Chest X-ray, PA view. Patient: 24 years old, sex F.
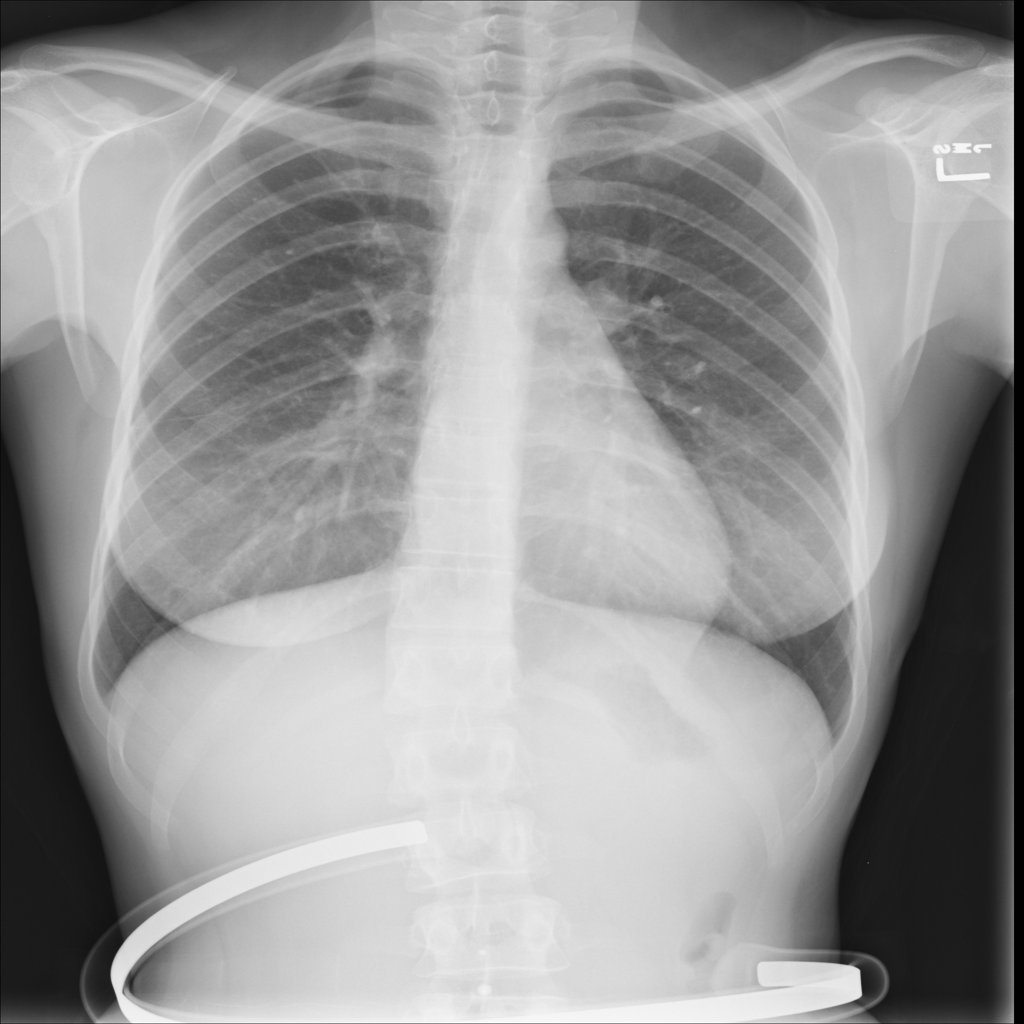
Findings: No Finding